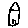
Label: house